Question: I have been working on a form recently that can add, duplicate and remove a row of inputs dynamically. But aligning them hasn't been so easy.
Here is an illustration of the problem.

'''
<form action="javascript:void(0);" method="POST" autocomplete="off">
<button id="add">Add Field</button>
<div class='input_line'>
<input type="text" name="input_0" placeholder="Input1"><input type="text" name="input_0" placeholder="Input2"><input type="text" name="input_0" placeholder="Input3"><input type="button" class="duplicate" value="duplicate"><input type="button" class="remove" value="remove"><br>
</div>
</form>
'''
'''
#add {
float: left;
}
'''
'''
jQuery(document).ready(function () {
'use strict';
var input = 1,
blank_line = $('.input_line').clone();
$('#add').click(function () {
$('form').append(blank_line.clone());
$('.input_line').last().before($(this));
});
$('form').on('click', '.remove', function () {
$(this).parent().remove();
$('.input_line').last().before($('#add'));
input = input - 1;
});
$('form').on('click', '.duplicate', function () {
$(this).parent().after($(this).parent().clone());
$('.input_line').last().before($('#add'));
input = input + 1;
});
});
'''
What would be the easiest approach to this?
Any help would be appreciated!
<URL>
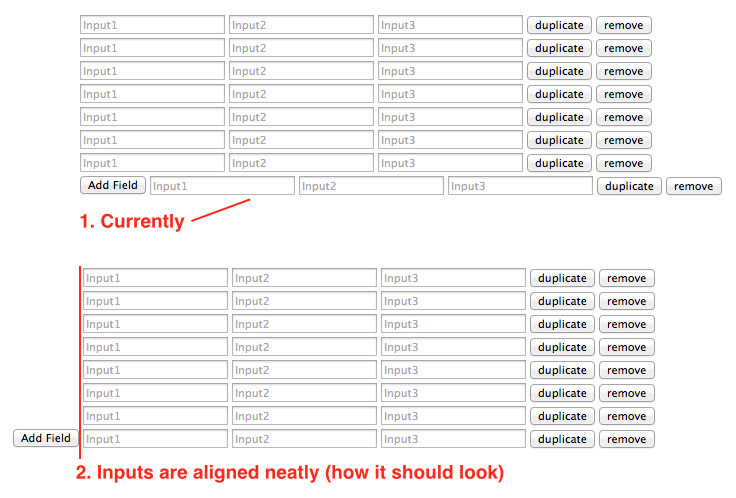
Answer: If you want to keep the same code structure, add below class in your CSS,
'''
.input_line {
margin-left: 80px;
}
'''
Here is the Updated fiddle. <URL>
Let me know if this works for you.